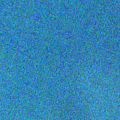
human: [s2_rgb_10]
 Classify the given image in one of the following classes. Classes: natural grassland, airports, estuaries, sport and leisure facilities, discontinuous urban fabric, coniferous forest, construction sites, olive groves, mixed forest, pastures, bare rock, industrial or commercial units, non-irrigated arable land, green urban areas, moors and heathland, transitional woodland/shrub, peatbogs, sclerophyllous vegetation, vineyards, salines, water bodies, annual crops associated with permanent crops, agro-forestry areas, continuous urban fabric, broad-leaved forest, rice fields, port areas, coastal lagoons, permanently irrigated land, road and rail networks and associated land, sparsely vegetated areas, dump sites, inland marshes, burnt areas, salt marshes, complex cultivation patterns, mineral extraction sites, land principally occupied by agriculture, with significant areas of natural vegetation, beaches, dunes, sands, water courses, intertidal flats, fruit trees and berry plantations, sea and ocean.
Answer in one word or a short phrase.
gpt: sea and ocean